Interaction volume radius: 5 \u00c5
Interaction volume height: 40 \u00c5
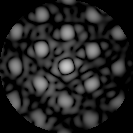
Disorder parameter: 0.203